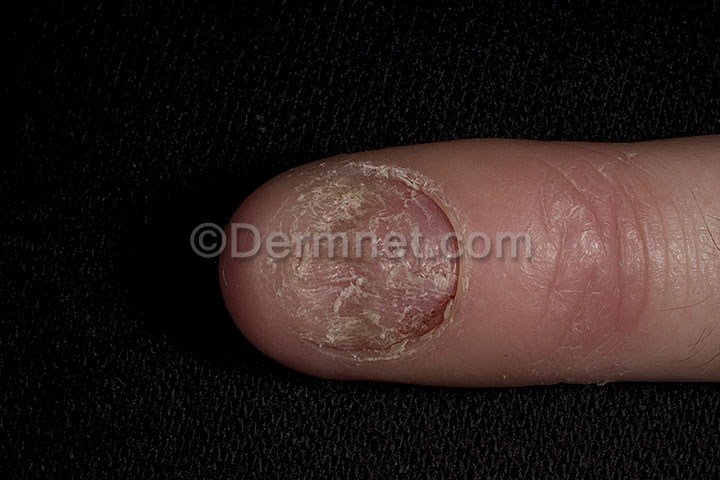
Disease: Nail Fungus and other Nail Disease